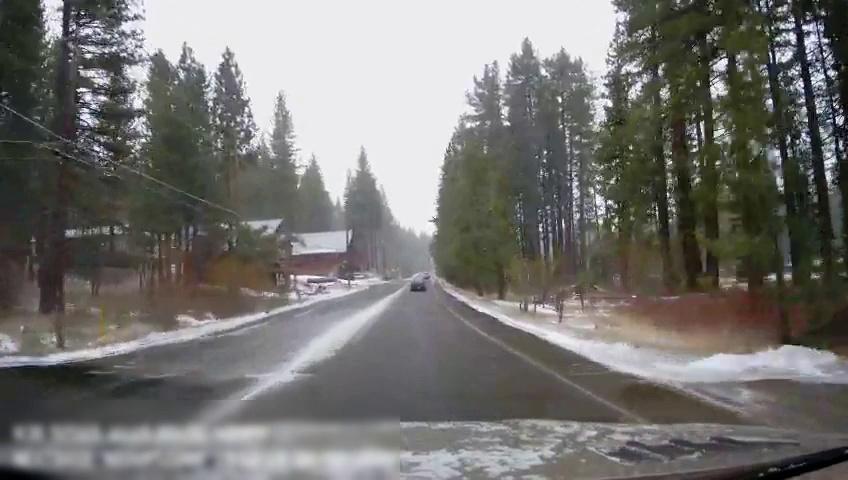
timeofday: Day
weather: Snowy
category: Drivable Space
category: Vehicles | Car
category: Lanes | Opposite Lane
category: Lanes | Opposite Lane
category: Lanes | Opposite Lane
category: Lanes | Current Lane